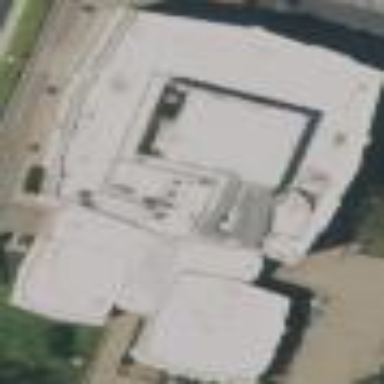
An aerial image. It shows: Library building.